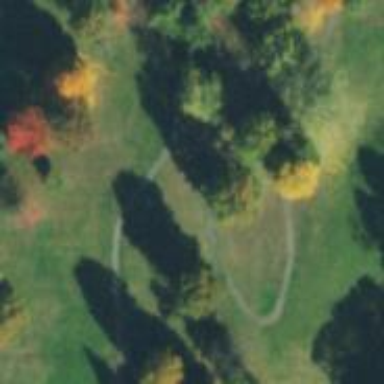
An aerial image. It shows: Path for both roads and golfers.